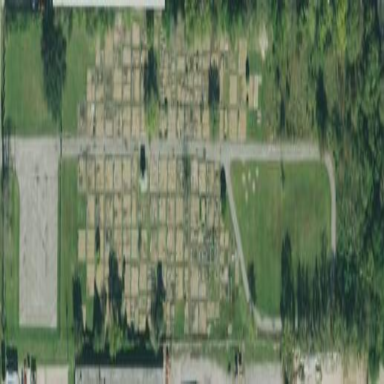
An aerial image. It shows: Cemetery with graves.